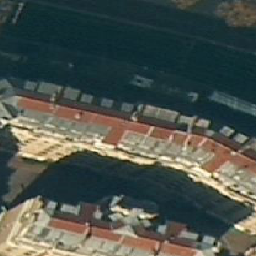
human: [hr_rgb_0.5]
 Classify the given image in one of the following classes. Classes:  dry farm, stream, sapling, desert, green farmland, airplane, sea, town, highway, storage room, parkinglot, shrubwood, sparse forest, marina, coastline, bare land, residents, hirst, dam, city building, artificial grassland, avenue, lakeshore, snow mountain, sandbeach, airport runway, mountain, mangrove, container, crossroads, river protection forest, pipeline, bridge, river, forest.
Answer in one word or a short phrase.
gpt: city building